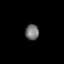
Tissue: prostate
Cell type: Epithelial cells
Senescence score: 0.6951
Nuclear area (px): 209
Mean DAPI intensity: 115.325